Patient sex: F
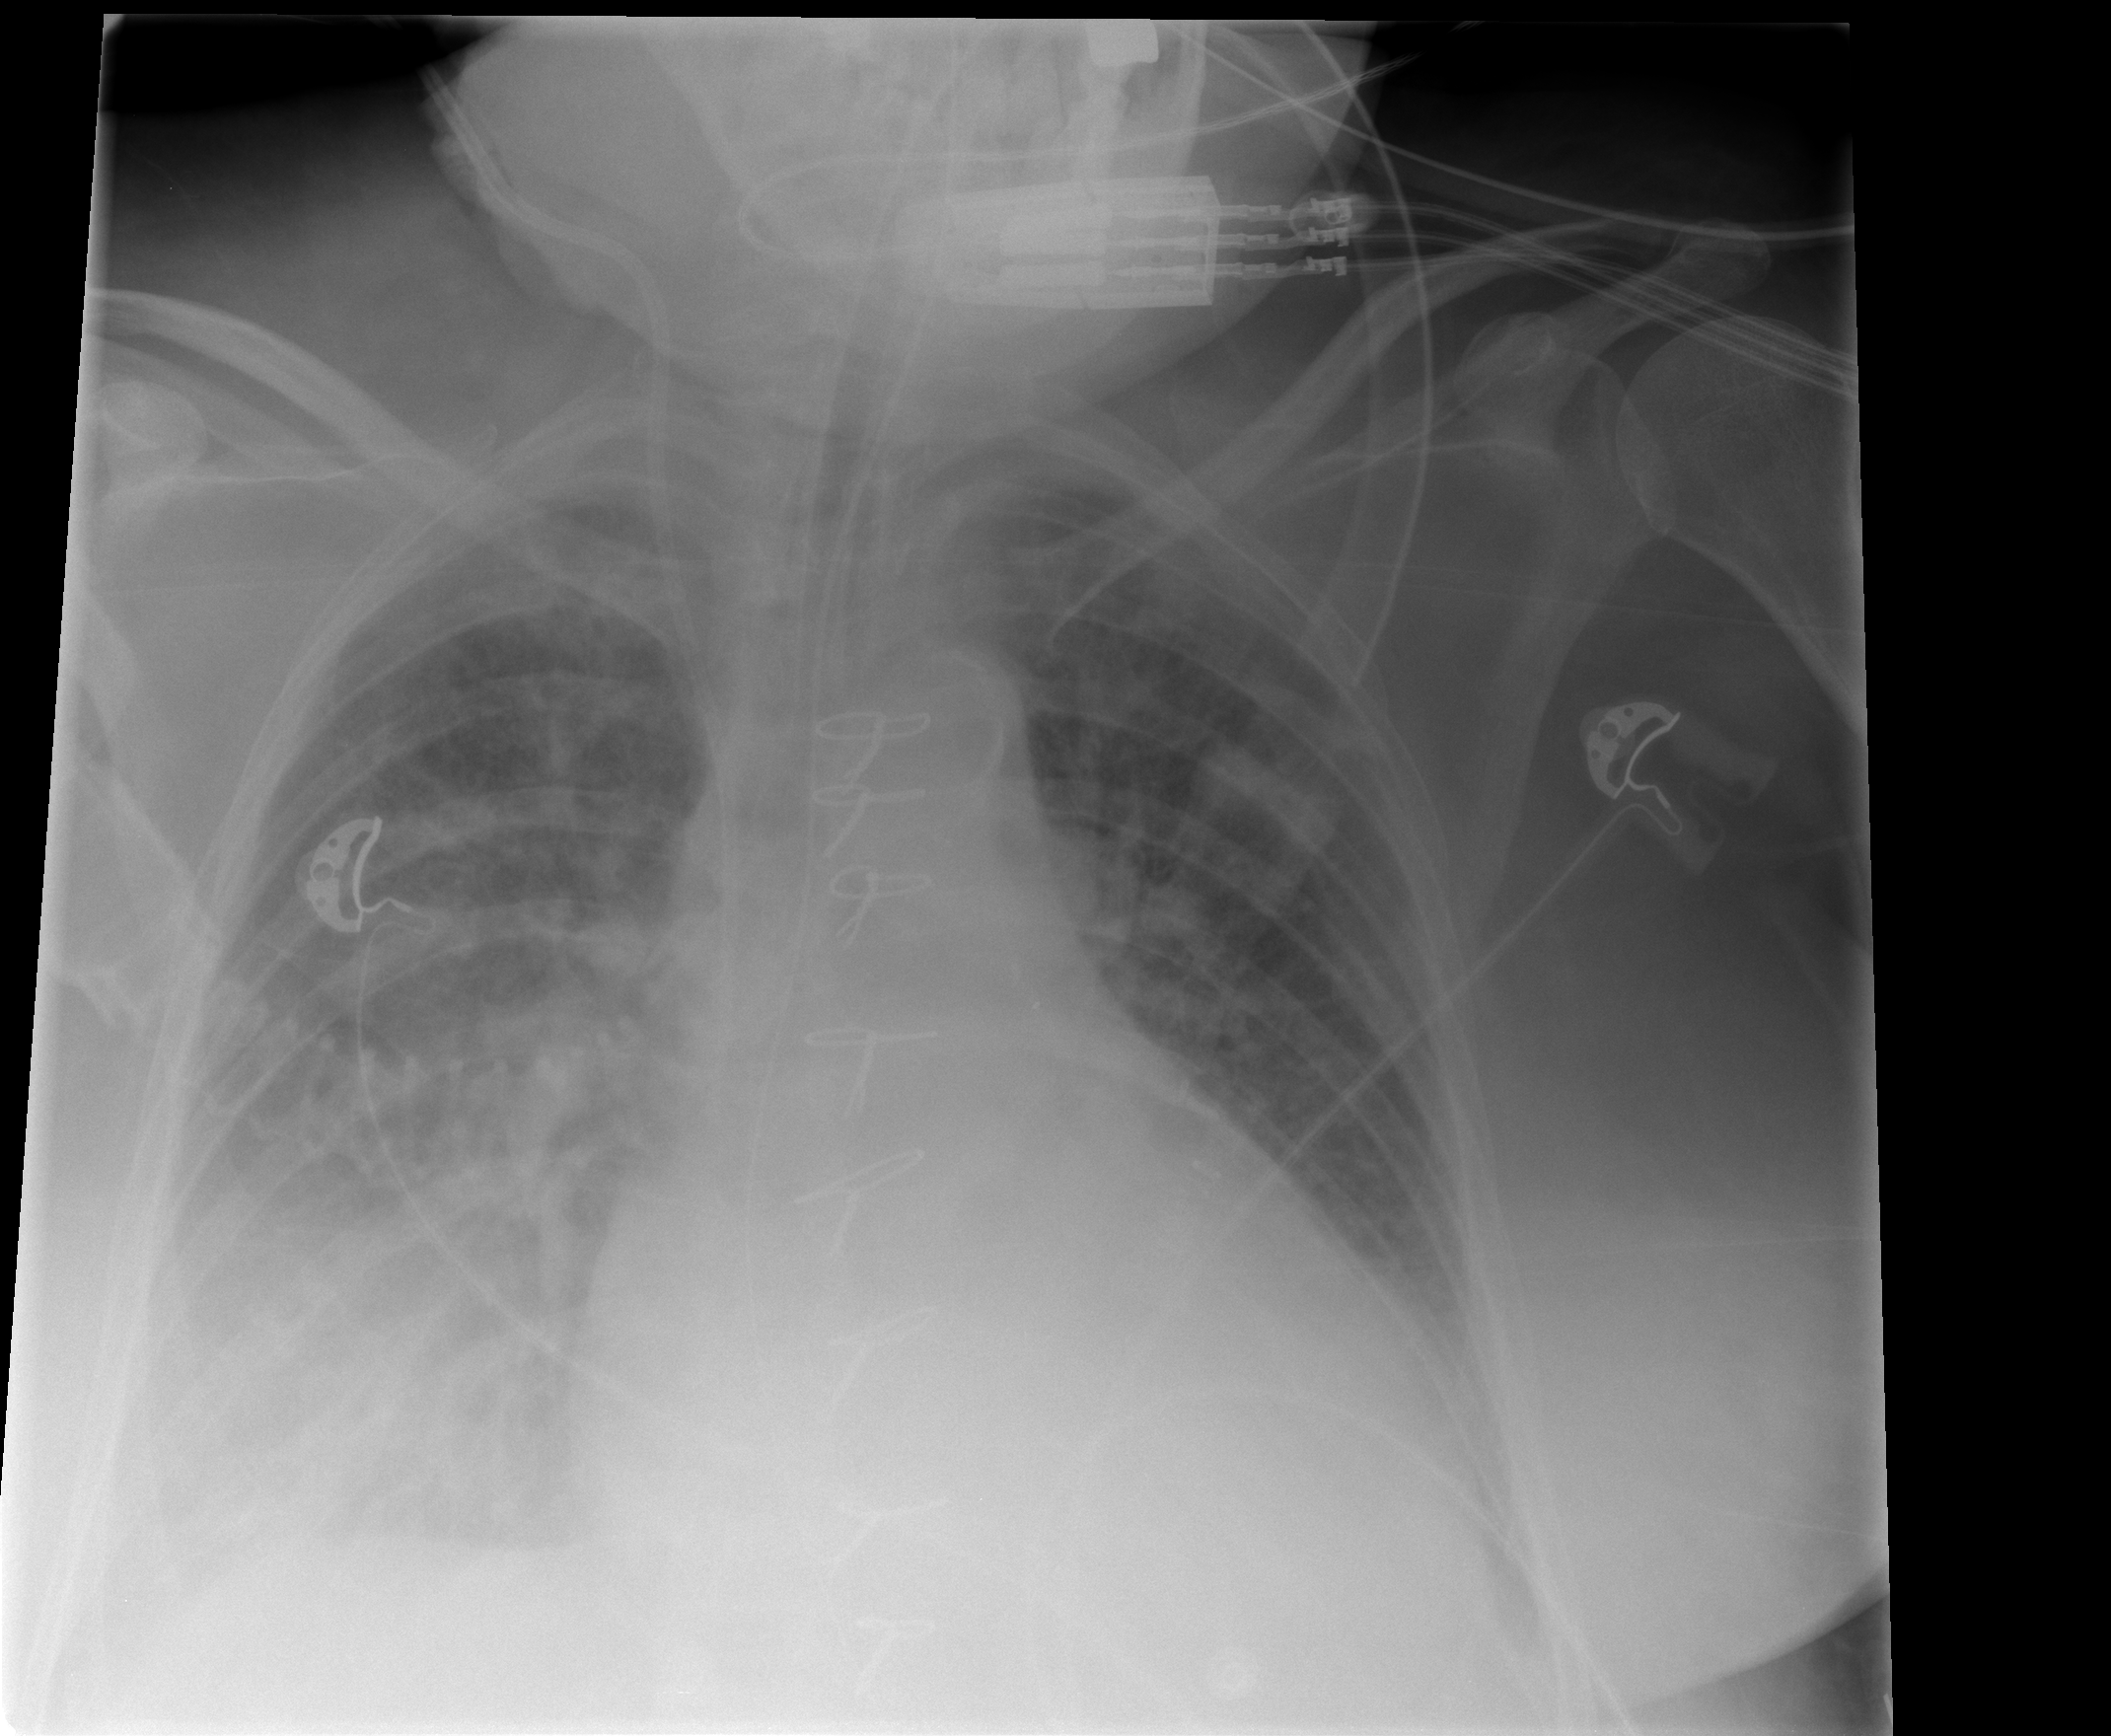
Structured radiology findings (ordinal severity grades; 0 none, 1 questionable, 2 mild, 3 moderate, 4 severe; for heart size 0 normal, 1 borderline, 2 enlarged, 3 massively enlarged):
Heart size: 2
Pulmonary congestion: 2
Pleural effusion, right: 3
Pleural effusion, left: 1
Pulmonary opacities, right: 3
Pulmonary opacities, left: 0
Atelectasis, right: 3
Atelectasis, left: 2